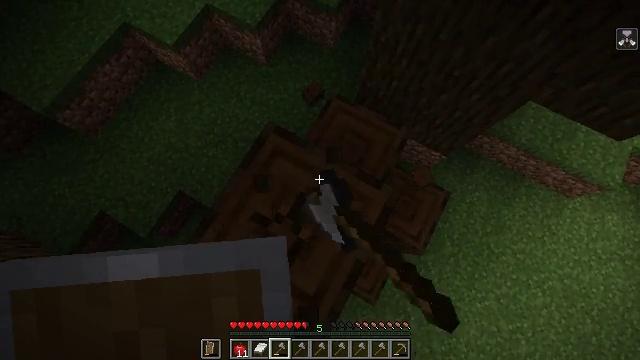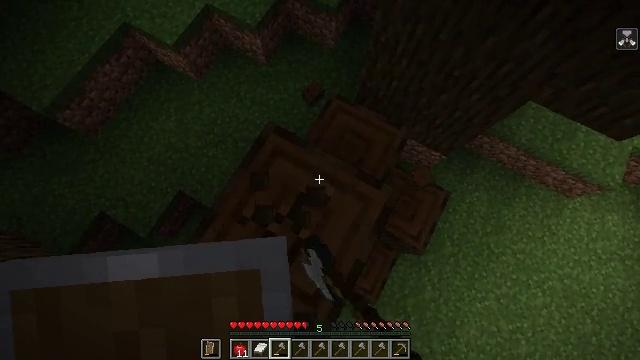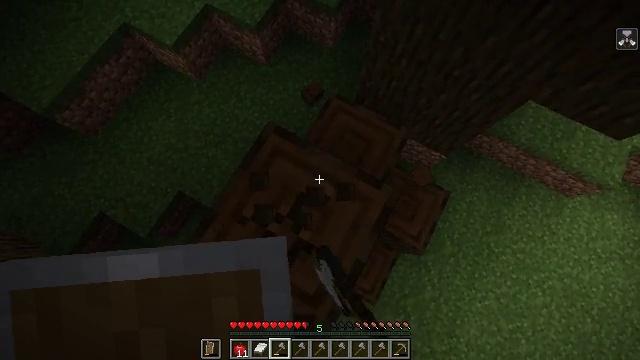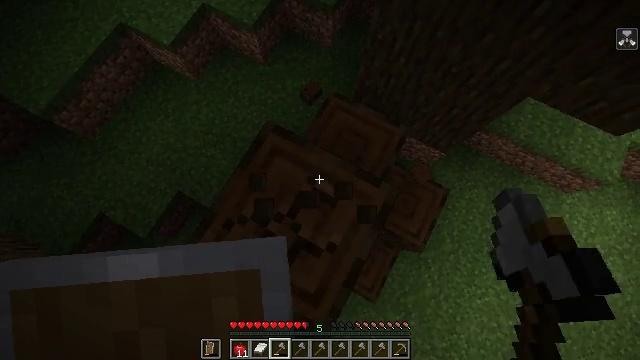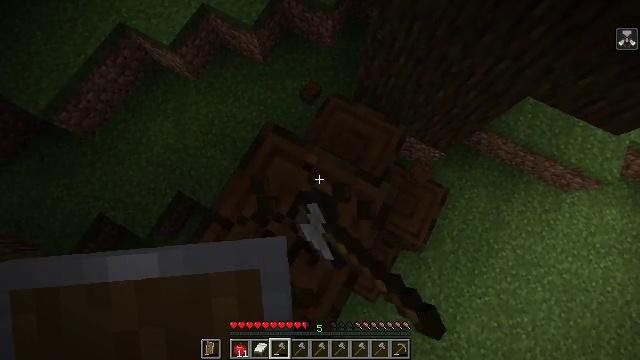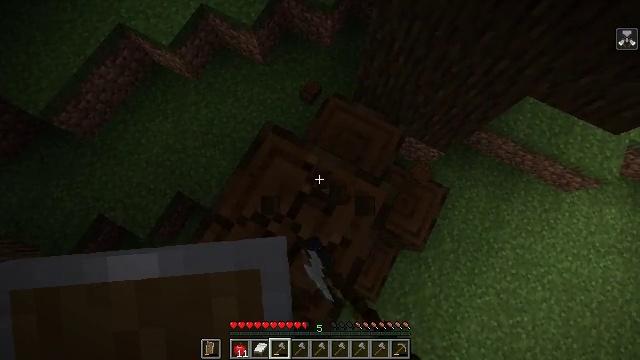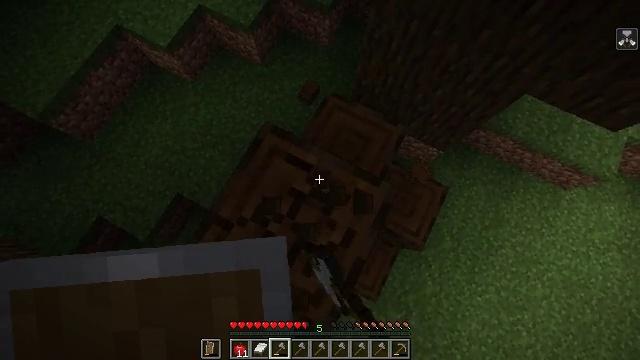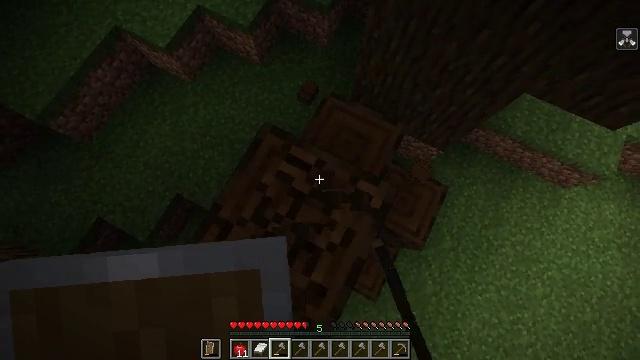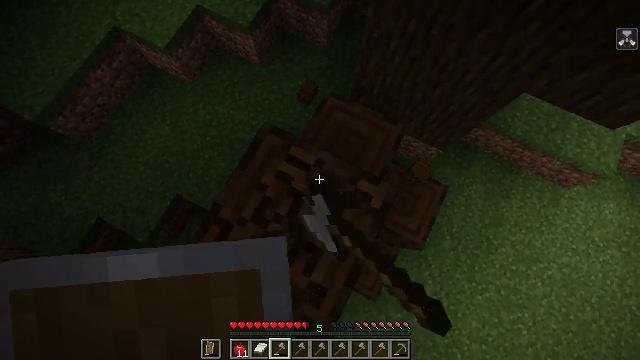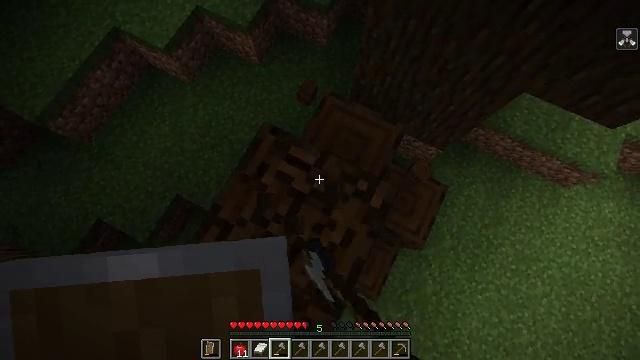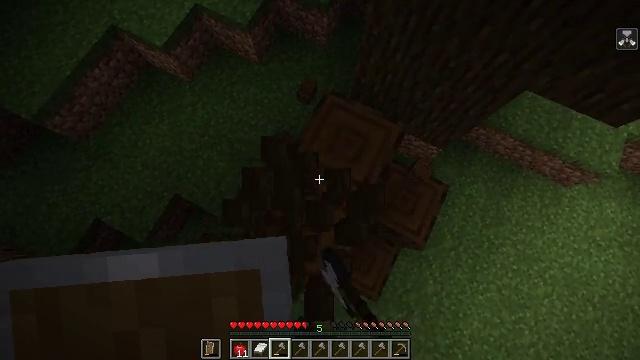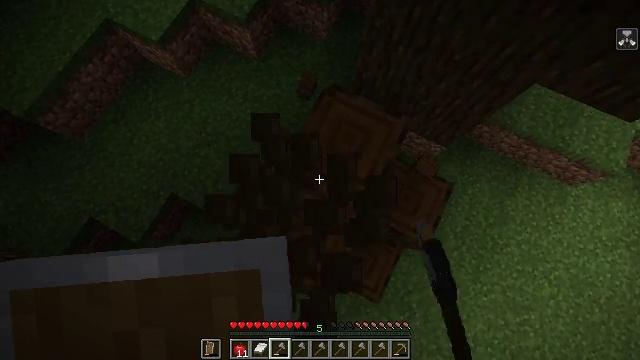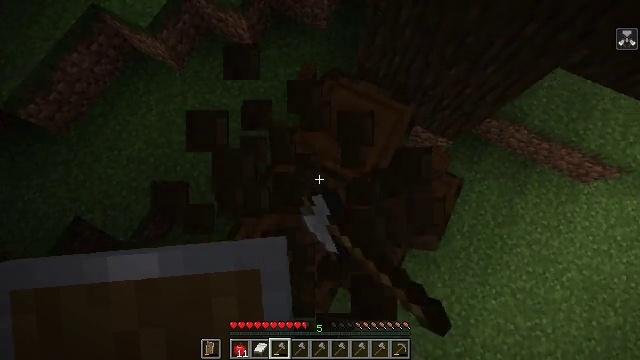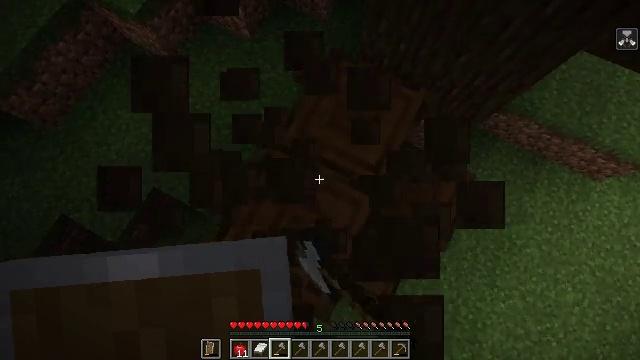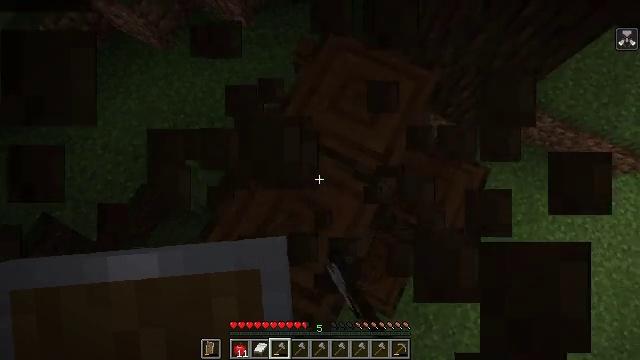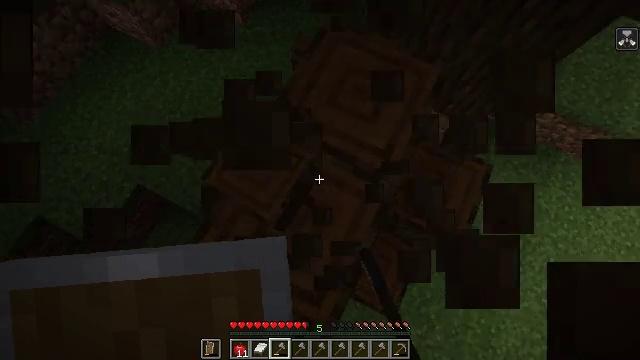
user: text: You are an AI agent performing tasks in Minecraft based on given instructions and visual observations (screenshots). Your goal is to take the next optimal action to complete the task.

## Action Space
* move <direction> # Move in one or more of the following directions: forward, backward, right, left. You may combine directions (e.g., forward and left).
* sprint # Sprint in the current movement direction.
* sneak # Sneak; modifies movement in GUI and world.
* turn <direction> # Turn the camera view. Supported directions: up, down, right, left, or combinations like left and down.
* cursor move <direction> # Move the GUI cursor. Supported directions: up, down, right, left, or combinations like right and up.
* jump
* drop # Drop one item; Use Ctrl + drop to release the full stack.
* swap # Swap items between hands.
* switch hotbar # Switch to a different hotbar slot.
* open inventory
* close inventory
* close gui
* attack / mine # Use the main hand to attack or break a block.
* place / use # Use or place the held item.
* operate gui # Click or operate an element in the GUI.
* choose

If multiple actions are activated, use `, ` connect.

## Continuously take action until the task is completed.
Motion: motion action
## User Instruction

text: Mine the dark oak log from a tree.
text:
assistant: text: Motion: attack / mine
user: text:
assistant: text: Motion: attack / mine
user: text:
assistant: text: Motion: attack / mine
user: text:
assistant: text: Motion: attack / mine
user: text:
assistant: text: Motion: attack / mine
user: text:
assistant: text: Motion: attack / mine
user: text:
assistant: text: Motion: attack / mine
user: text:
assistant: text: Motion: attack / mine
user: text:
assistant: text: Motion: attack / mine
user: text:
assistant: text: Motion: attack / mine
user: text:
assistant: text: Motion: attack / mine
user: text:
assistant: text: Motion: attack / mine
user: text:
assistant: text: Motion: attack / mine
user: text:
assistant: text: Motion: attack / mine
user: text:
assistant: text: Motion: attack / mine
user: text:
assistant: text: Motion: turn right
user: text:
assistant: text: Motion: turn right
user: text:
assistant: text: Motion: turn right and up
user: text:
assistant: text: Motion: turn right and up
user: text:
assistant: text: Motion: turn right and up
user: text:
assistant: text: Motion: turn right
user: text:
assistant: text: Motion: turn right
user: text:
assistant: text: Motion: turn right and up
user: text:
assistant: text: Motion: turn right and up
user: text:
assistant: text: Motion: no_op
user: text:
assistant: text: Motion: attack / mine
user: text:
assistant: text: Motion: attack / mine
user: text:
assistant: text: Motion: attack / mine
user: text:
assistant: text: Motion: attack / mine
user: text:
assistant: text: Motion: attack / mine